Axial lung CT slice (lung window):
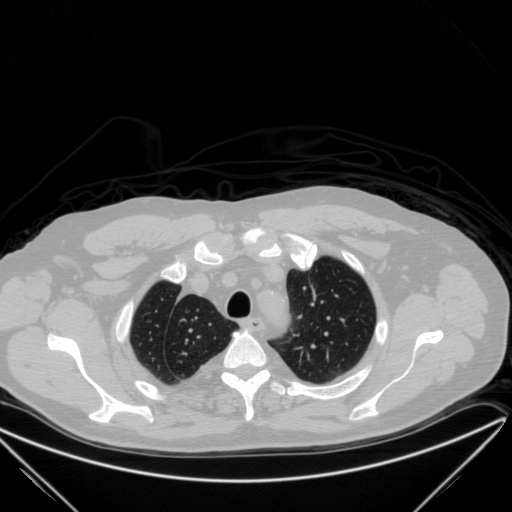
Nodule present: no